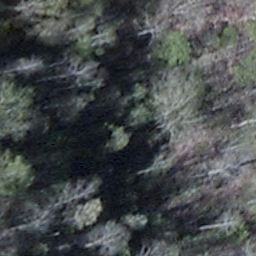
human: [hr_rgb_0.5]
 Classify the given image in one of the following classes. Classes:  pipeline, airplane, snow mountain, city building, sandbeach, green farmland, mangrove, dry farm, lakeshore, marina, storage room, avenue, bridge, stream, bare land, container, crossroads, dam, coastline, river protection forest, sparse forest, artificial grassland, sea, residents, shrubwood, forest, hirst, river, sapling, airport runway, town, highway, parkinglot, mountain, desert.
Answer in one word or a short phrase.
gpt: shrubwood